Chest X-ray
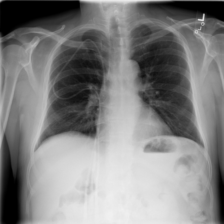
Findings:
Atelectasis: negative
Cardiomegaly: negative
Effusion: negative
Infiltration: negative
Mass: negative
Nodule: negative
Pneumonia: negative
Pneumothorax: negative
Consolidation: negative
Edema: negative
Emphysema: negative
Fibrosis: negative
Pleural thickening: negative
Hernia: negative